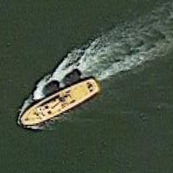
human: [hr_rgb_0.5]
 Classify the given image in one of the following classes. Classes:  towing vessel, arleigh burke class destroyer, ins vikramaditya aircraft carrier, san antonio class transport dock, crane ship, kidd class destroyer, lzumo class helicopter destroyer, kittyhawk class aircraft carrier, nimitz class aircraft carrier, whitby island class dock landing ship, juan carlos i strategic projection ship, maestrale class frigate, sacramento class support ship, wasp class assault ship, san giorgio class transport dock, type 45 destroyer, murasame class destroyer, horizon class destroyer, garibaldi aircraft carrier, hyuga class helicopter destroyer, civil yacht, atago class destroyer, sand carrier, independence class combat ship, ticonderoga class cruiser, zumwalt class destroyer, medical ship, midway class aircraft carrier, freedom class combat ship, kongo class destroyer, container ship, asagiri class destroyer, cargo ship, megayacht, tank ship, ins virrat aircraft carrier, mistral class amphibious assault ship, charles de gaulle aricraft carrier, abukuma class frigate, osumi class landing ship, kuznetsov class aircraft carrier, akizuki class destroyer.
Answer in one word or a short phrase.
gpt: Civil yacht